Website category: sports
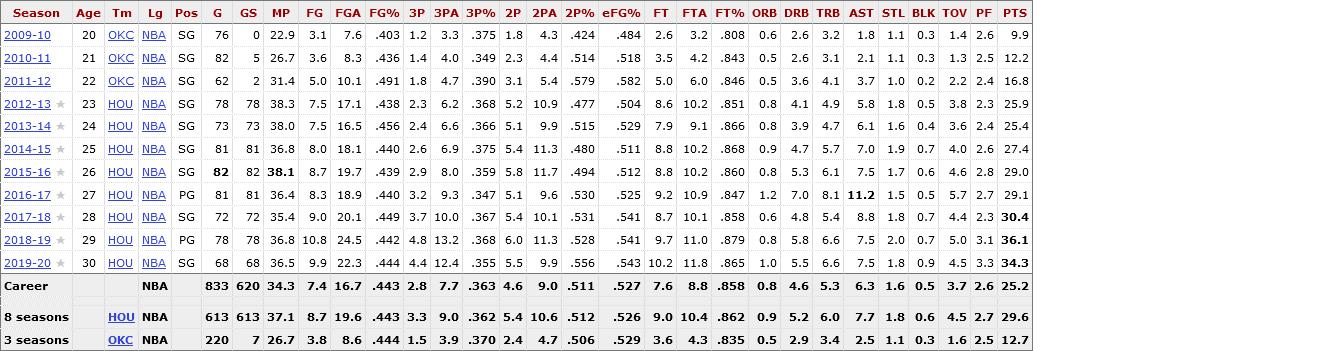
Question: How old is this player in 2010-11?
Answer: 21

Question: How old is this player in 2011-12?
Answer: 22

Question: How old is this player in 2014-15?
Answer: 25

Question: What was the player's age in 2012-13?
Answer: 23

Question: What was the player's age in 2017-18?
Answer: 28

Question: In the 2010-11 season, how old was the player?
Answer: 21

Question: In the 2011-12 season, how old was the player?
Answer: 22

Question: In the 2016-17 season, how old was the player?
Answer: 27

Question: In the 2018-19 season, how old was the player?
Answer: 29

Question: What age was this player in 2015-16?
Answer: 26

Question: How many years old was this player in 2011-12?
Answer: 22

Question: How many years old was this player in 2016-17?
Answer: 27

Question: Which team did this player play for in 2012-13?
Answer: HOU

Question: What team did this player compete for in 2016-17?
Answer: HOU

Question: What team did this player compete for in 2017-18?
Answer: HOU

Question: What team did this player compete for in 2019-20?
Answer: HOU

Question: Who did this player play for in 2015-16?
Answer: HOU

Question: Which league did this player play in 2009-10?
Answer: NBA

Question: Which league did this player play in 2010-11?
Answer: NBA

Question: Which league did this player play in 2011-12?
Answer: NBA

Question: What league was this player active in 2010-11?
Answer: NBA

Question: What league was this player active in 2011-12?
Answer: NBA

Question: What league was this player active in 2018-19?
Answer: NBA

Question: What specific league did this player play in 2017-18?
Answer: NBA

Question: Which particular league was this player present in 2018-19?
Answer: NBA

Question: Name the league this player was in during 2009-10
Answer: NBA

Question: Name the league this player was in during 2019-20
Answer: NBA

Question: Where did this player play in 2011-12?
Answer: NBA

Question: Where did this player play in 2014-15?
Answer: NBA

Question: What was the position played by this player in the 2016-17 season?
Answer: PG

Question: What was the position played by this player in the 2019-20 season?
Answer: SG

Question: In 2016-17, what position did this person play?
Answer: PG

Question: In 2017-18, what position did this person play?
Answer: SG

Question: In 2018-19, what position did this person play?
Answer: PG

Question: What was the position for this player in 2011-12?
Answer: SG

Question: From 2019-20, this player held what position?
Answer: SG

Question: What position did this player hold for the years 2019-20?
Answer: SG

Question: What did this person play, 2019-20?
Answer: SG

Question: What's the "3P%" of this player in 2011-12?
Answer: .390

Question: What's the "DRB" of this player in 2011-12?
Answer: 3.6

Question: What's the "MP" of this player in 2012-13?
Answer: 38.3

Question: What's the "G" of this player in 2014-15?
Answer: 81

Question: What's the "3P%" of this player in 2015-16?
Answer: .359

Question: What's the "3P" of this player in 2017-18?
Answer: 3.7

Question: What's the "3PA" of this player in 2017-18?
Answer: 10.0

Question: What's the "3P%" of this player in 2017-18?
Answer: .367

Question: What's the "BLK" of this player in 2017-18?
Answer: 0.7

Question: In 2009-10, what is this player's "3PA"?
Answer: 3.3

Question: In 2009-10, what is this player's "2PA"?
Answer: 4.3

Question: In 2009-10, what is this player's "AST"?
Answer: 1.8

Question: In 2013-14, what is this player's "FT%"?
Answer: .866

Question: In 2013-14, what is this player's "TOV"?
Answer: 3.6

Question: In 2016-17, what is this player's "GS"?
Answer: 81

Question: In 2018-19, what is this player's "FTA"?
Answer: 11.0

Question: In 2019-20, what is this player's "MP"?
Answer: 36.5

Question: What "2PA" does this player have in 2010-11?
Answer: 4.4

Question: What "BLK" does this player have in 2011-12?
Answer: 0.2

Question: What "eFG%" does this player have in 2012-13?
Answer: .504

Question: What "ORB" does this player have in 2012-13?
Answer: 0.8

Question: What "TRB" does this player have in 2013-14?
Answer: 4.7

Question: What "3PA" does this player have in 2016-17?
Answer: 9.3

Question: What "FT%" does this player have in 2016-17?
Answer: .847

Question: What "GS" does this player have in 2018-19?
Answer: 78

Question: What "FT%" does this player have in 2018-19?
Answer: .879